Interaction volume radius: 10 \u00c5
Interaction volume height: 15 \u00c5
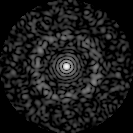
Disorder parameter: 0.8439